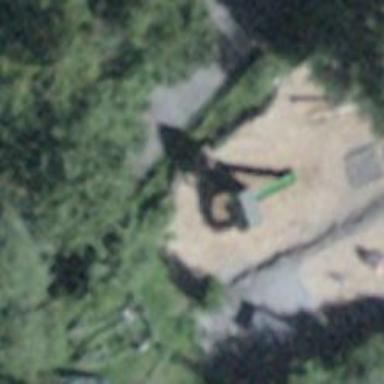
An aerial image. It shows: Playground with slide.